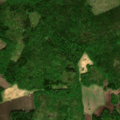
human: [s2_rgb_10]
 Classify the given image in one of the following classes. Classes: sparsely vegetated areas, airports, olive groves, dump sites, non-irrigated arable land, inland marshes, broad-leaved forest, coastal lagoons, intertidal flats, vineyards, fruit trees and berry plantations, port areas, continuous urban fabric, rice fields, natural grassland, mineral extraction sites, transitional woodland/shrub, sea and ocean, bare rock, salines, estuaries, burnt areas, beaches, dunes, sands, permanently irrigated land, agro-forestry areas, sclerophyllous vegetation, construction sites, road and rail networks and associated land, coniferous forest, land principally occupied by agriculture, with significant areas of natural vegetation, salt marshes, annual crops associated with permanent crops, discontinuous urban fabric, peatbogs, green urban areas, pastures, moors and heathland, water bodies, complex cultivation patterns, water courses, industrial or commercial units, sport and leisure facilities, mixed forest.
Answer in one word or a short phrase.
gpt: non-irrigated arable land, land principally occupied by agriculture, with significant areas of natural vegetation, mixed forest